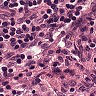
Metastatic tissue present: no